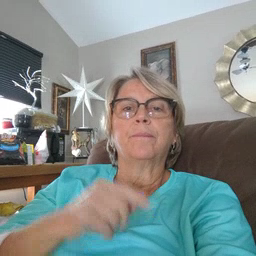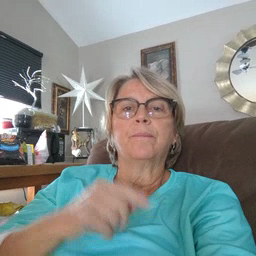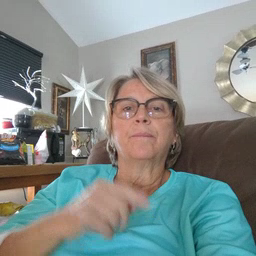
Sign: say